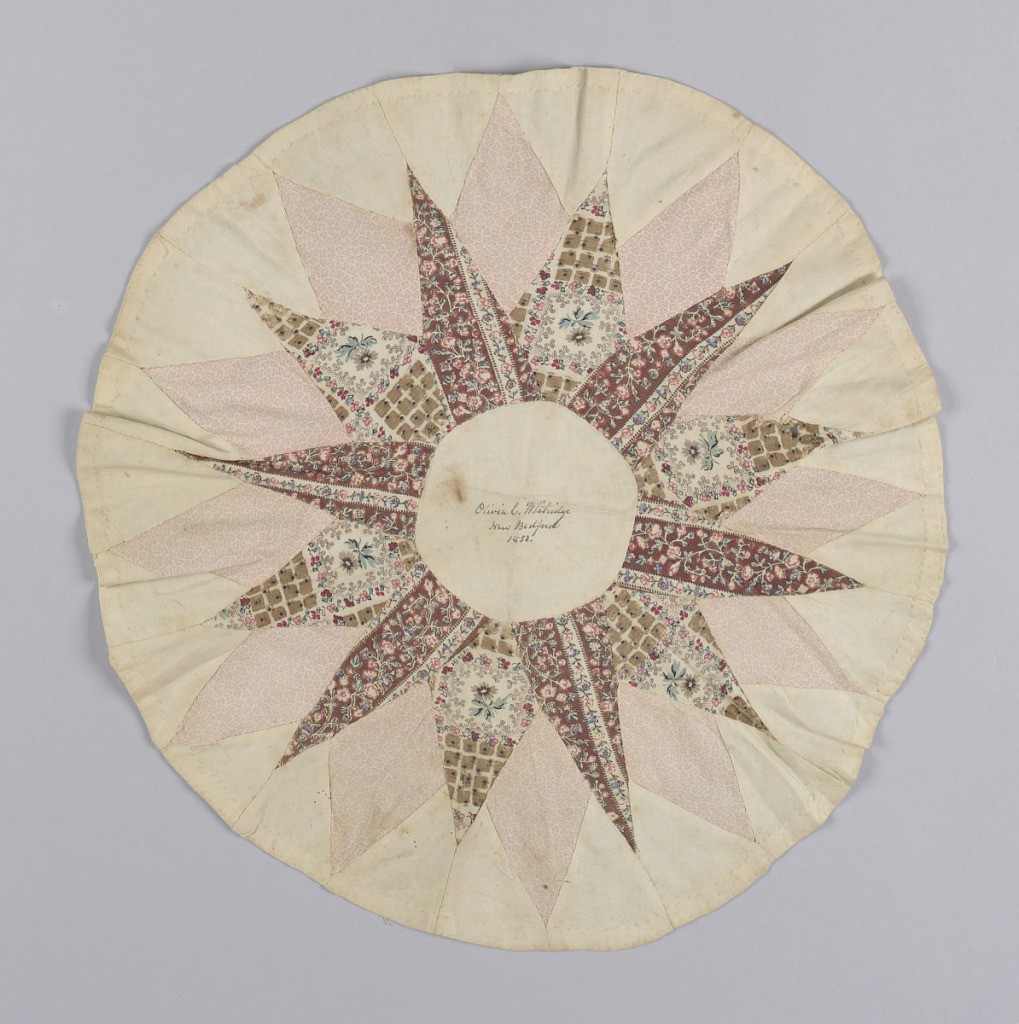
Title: Mariner's Compass
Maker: Olivia C. Whitridge
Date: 1853
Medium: cotton Technique: pieced and sewn patchwork of plain and roller-printed fabrics
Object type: Patchwork medallion
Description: Patchwork medallion with a star pattern in unbleached cotton and three roller-printed cottons in browns, tans and pinks. Handwritten in dark brown ink in the center circle; "Olivia C. Whitridge, New Bedford, 1853"